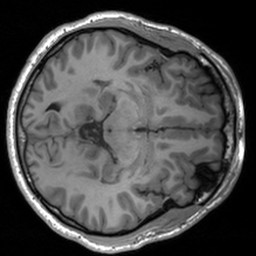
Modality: T1w
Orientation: axial
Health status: healthy
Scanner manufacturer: siemens
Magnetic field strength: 3 T
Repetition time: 1.9 s
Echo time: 0.00226 s